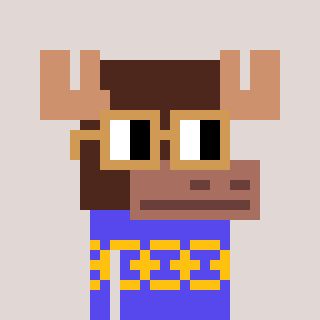
a pixel art character with square brown glasses, a moose-shaped head and a computerblue-colored body on a warm background